The image is an STFT spectrogram (time versus frequency) of a rolling-element bearing's vibration signal. What is the most likely bearing condition (normal, inner_race, outer_race, ball)?
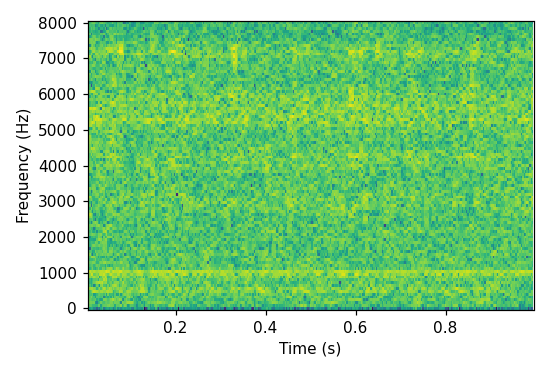
Answer: normal